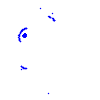
Particle: kaon